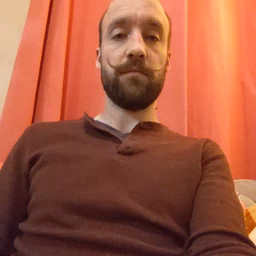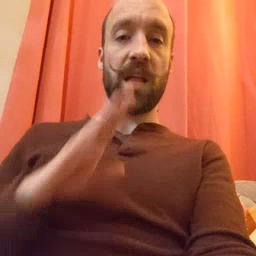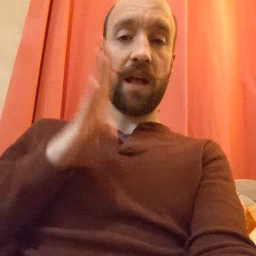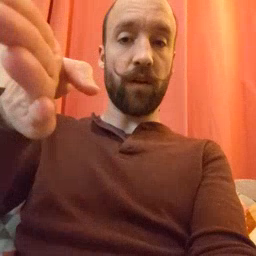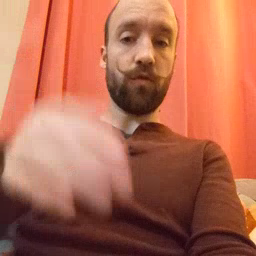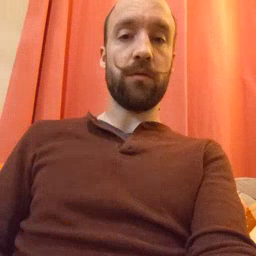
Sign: after